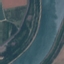
Land use / land cover class: River